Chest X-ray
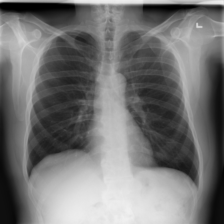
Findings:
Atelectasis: negative
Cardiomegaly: negative
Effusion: negative
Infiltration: negative
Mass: negative
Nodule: negative
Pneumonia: negative
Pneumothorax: negative
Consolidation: negative
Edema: negative
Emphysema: negative
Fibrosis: negative
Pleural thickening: negative
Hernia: negative